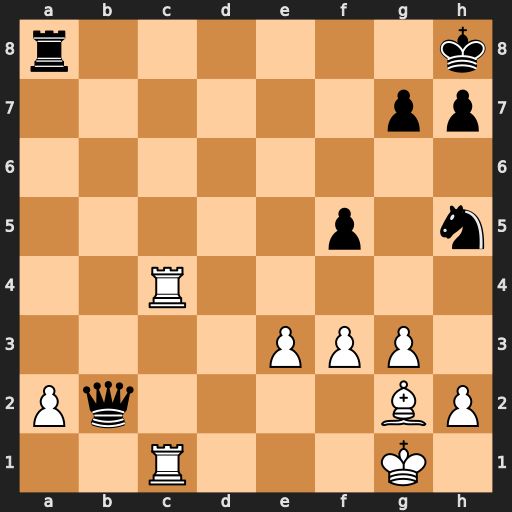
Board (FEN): r6k/6pp/8/5p1n/2R5/4PPP1/Pq4BP/2R3K1
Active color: w
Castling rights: -
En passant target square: -
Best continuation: Rc8+ Rxc8 Rxc8#